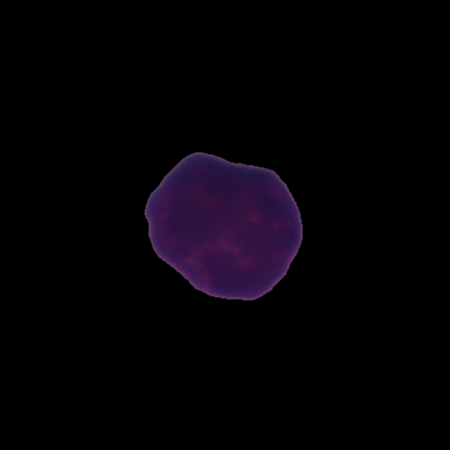
Label: healthy